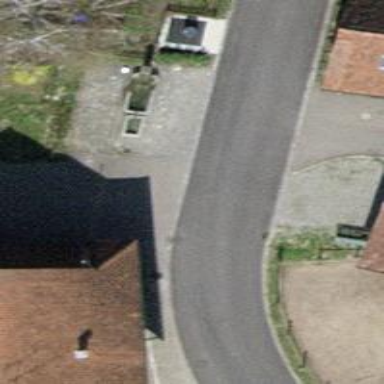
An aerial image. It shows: Tertiary road with asphalt surface and no sidewalk.